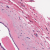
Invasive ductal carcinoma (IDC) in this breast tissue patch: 0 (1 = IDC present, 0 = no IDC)